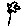
Label: flower